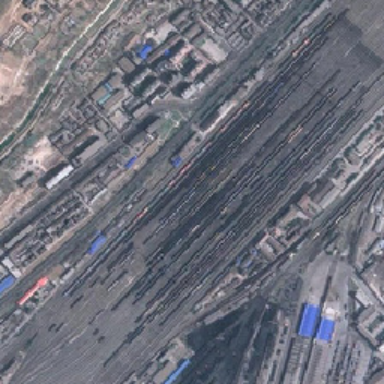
The long train of black trucks stopped side by side on the spindle track .